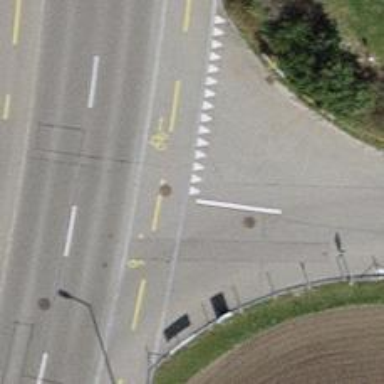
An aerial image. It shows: Road with "give way" sign.